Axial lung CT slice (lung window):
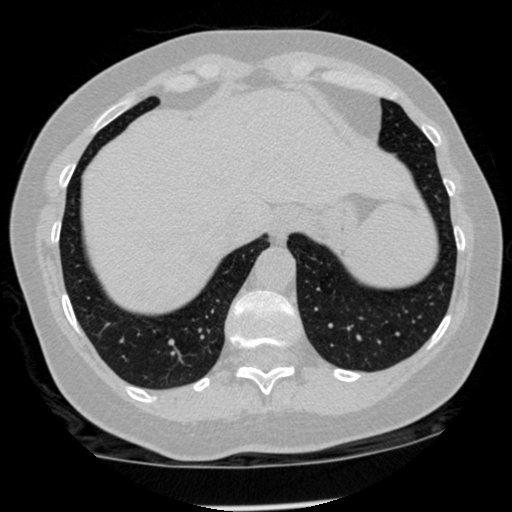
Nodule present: no